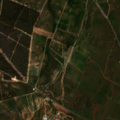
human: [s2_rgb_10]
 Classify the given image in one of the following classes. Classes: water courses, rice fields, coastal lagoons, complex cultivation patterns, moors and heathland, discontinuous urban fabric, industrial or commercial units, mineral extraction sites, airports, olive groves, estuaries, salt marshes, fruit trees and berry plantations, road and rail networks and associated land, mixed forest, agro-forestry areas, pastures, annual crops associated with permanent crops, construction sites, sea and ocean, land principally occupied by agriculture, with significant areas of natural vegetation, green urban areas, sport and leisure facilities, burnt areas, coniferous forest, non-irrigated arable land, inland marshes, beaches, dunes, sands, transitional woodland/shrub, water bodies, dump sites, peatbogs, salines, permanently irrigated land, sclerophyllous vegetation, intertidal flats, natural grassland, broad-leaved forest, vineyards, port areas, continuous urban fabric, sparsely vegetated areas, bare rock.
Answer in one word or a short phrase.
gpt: continuous urban fabric